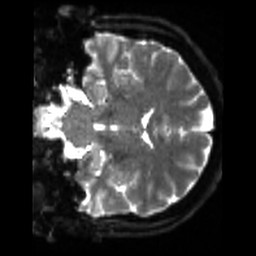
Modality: sbref
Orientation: coronal
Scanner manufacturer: siemens
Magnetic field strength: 3 T
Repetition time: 4 s
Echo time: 0.0594 s